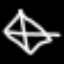
Label: diamond